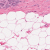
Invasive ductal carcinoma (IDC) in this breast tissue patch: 0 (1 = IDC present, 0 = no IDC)